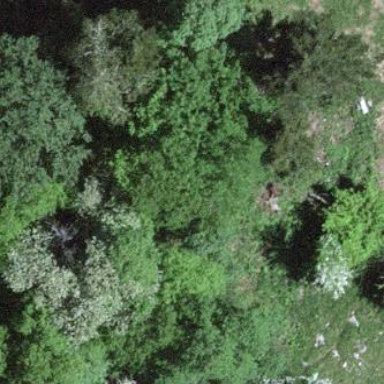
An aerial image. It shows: Deciduous broadleaved forest.